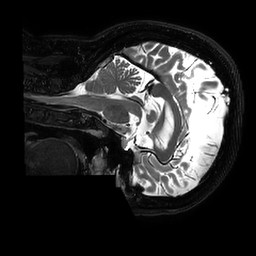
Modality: T2w
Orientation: sagittal
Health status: ill
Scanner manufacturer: philips
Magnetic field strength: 3 T
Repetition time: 2.5 s
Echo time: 0.331 s